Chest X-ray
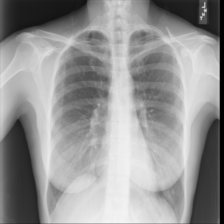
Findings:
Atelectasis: negative
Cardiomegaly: negative
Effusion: negative
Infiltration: negative
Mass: negative
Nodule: negative
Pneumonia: negative
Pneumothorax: negative
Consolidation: negative
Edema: negative
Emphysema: negative
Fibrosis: negative
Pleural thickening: negative
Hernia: negative